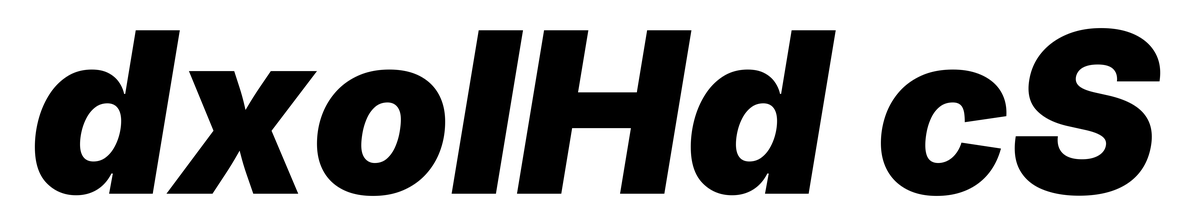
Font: Inter-Italic_Black_Italic